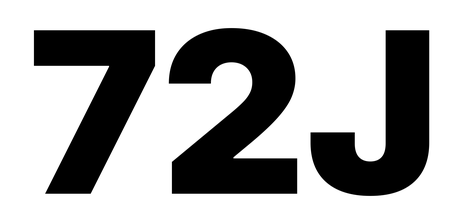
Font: Inter_Black